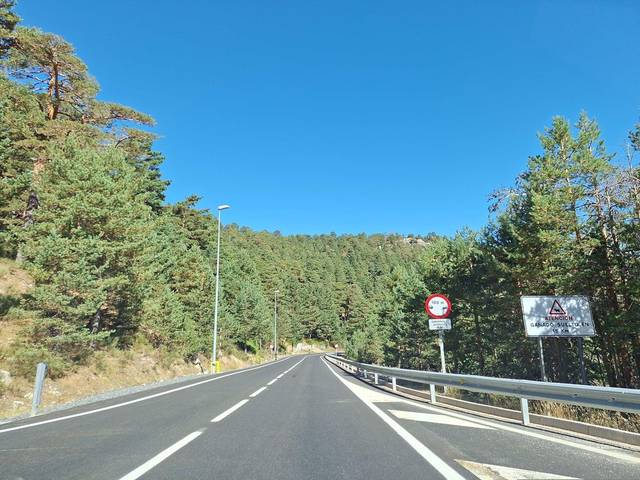
Region: Spain
Coordinates: 40.792, -4.007